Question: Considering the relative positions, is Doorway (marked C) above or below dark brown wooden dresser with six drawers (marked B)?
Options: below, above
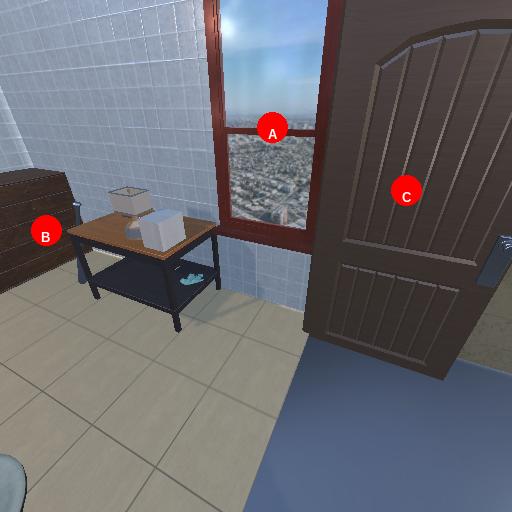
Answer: below